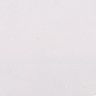
Metastatic tissue present: no